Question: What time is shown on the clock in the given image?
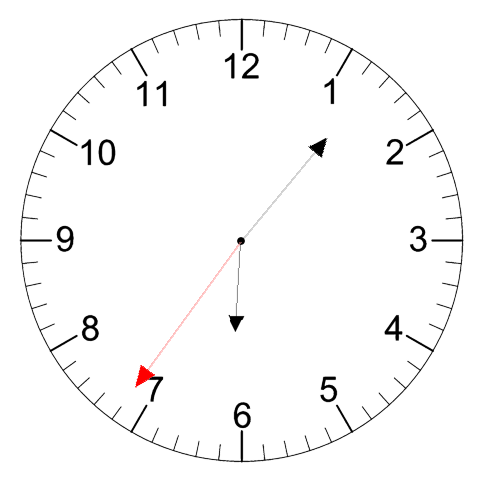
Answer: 06:06:36